Interaction volume radius: 5 \u00c5
Interaction volume height: 15 \u00c5
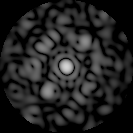
Disorder parameter: 0.6503